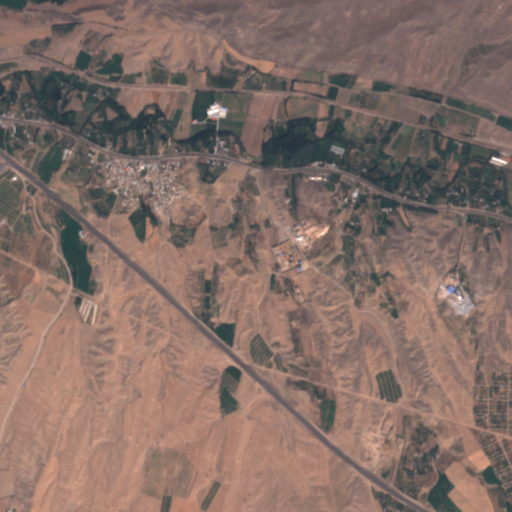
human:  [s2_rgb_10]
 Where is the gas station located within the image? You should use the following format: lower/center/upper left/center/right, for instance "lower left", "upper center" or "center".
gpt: The gas station is located in the upper center of the image.
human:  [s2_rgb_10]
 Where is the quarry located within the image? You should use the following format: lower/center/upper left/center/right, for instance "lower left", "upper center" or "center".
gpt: The quarry is located in the center right of the image.
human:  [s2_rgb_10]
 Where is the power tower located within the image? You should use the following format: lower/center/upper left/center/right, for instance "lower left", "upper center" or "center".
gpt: There is no power tower in the image.